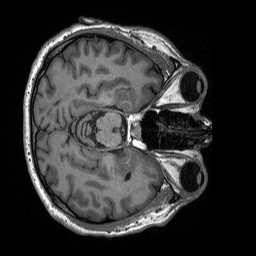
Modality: T1w
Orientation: axial
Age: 61
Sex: male
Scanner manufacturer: siemens
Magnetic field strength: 3 T
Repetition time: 2.4 s
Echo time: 0.00226 s